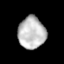
Tissue: lung
Cell type: Epithelial cells
Senescence score: 0.2258
Nuclear area (px): 850
Mean DAPI intensity: 189.064